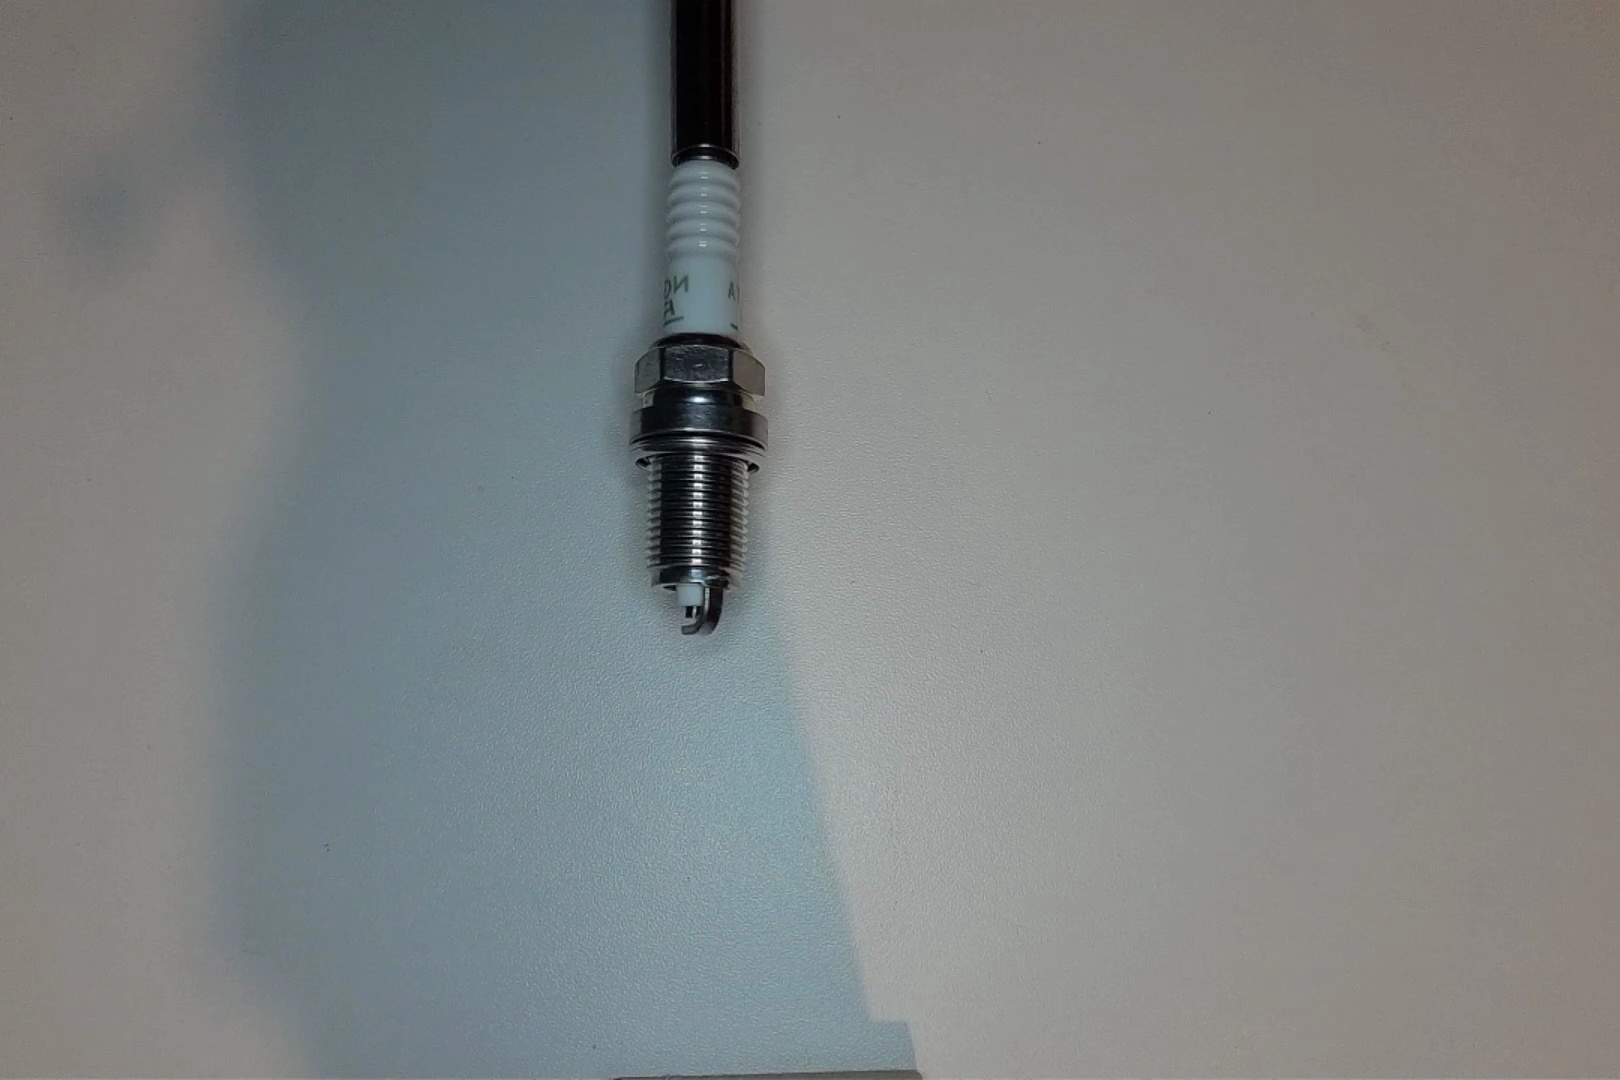
Label: no anomaly